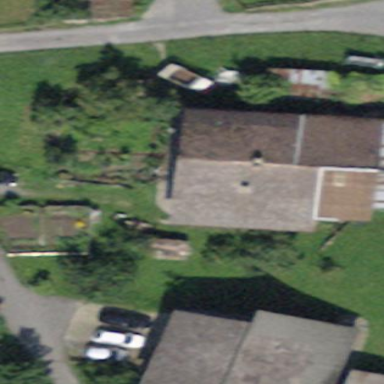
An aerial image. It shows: Farm building.